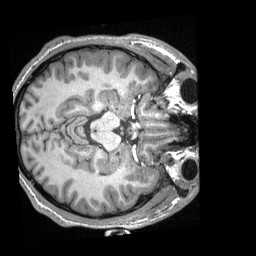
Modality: T1w
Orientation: axial
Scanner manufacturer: siemens
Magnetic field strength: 3 T
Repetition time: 2.3 s
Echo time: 0.00308 s